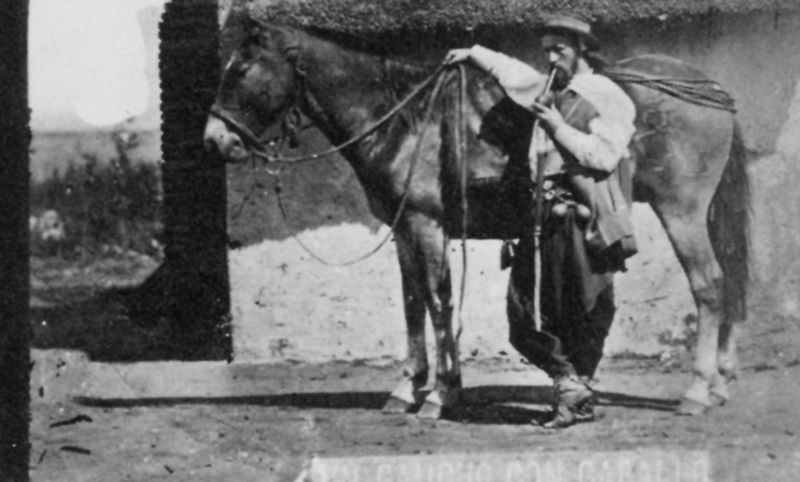
Titel: Cartes de visite mit Gaucho
Künstler: Argentinischer Photograph
Standort: New York
Institution: Sammlung Hack Hoffenberg
Schlagwörter: hand, himmel, kopf, mann, schatten, umhang, weiß, bäume, landschaft, braun, frisur, grau, hut, licht, nase, ohr, profil, schwarz, stroh, ausblick, blick, dach, gebäude, haus, tier, tuch, alt, bart, hemd, hose, jacke, kappe, mütze, wand, arm, mensch, stehen, vollbart, porträt, schauen, erde, ferne, morgen, busch, büsche, hütte, sonne, sträucher, boden, gewand, haare, pose, decke, ohren, esel, genre, kamin, pferd, reiter, stock, beine, hufe, mähne, rappe, ritt, sattel, schwanz, schweif, zaumzeug, zügel, bogen, haltung, schuhe, leine, afrika, wüste, mauer, hof, rast, pfeife, rauchen, palme, sandalen, weste, steppe, bauer, tor, unscharf, foto, fotografie, photographie, orient, asien, schwarz weiss, staub, posieren, stiefel, beutel, maultier, muli, photo, tracht, flöte, putz, lässig, raucher, nüstern, halfter, stute, baüme, gestrüpp, maulesel, pluderhose, deck, fotographie, hengst, steifel, mate, europäer, gaucho, western, überdecke, muli sonne, pampa, verwalter, pfeifer, zuopf, schwarz-weiß4